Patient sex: M
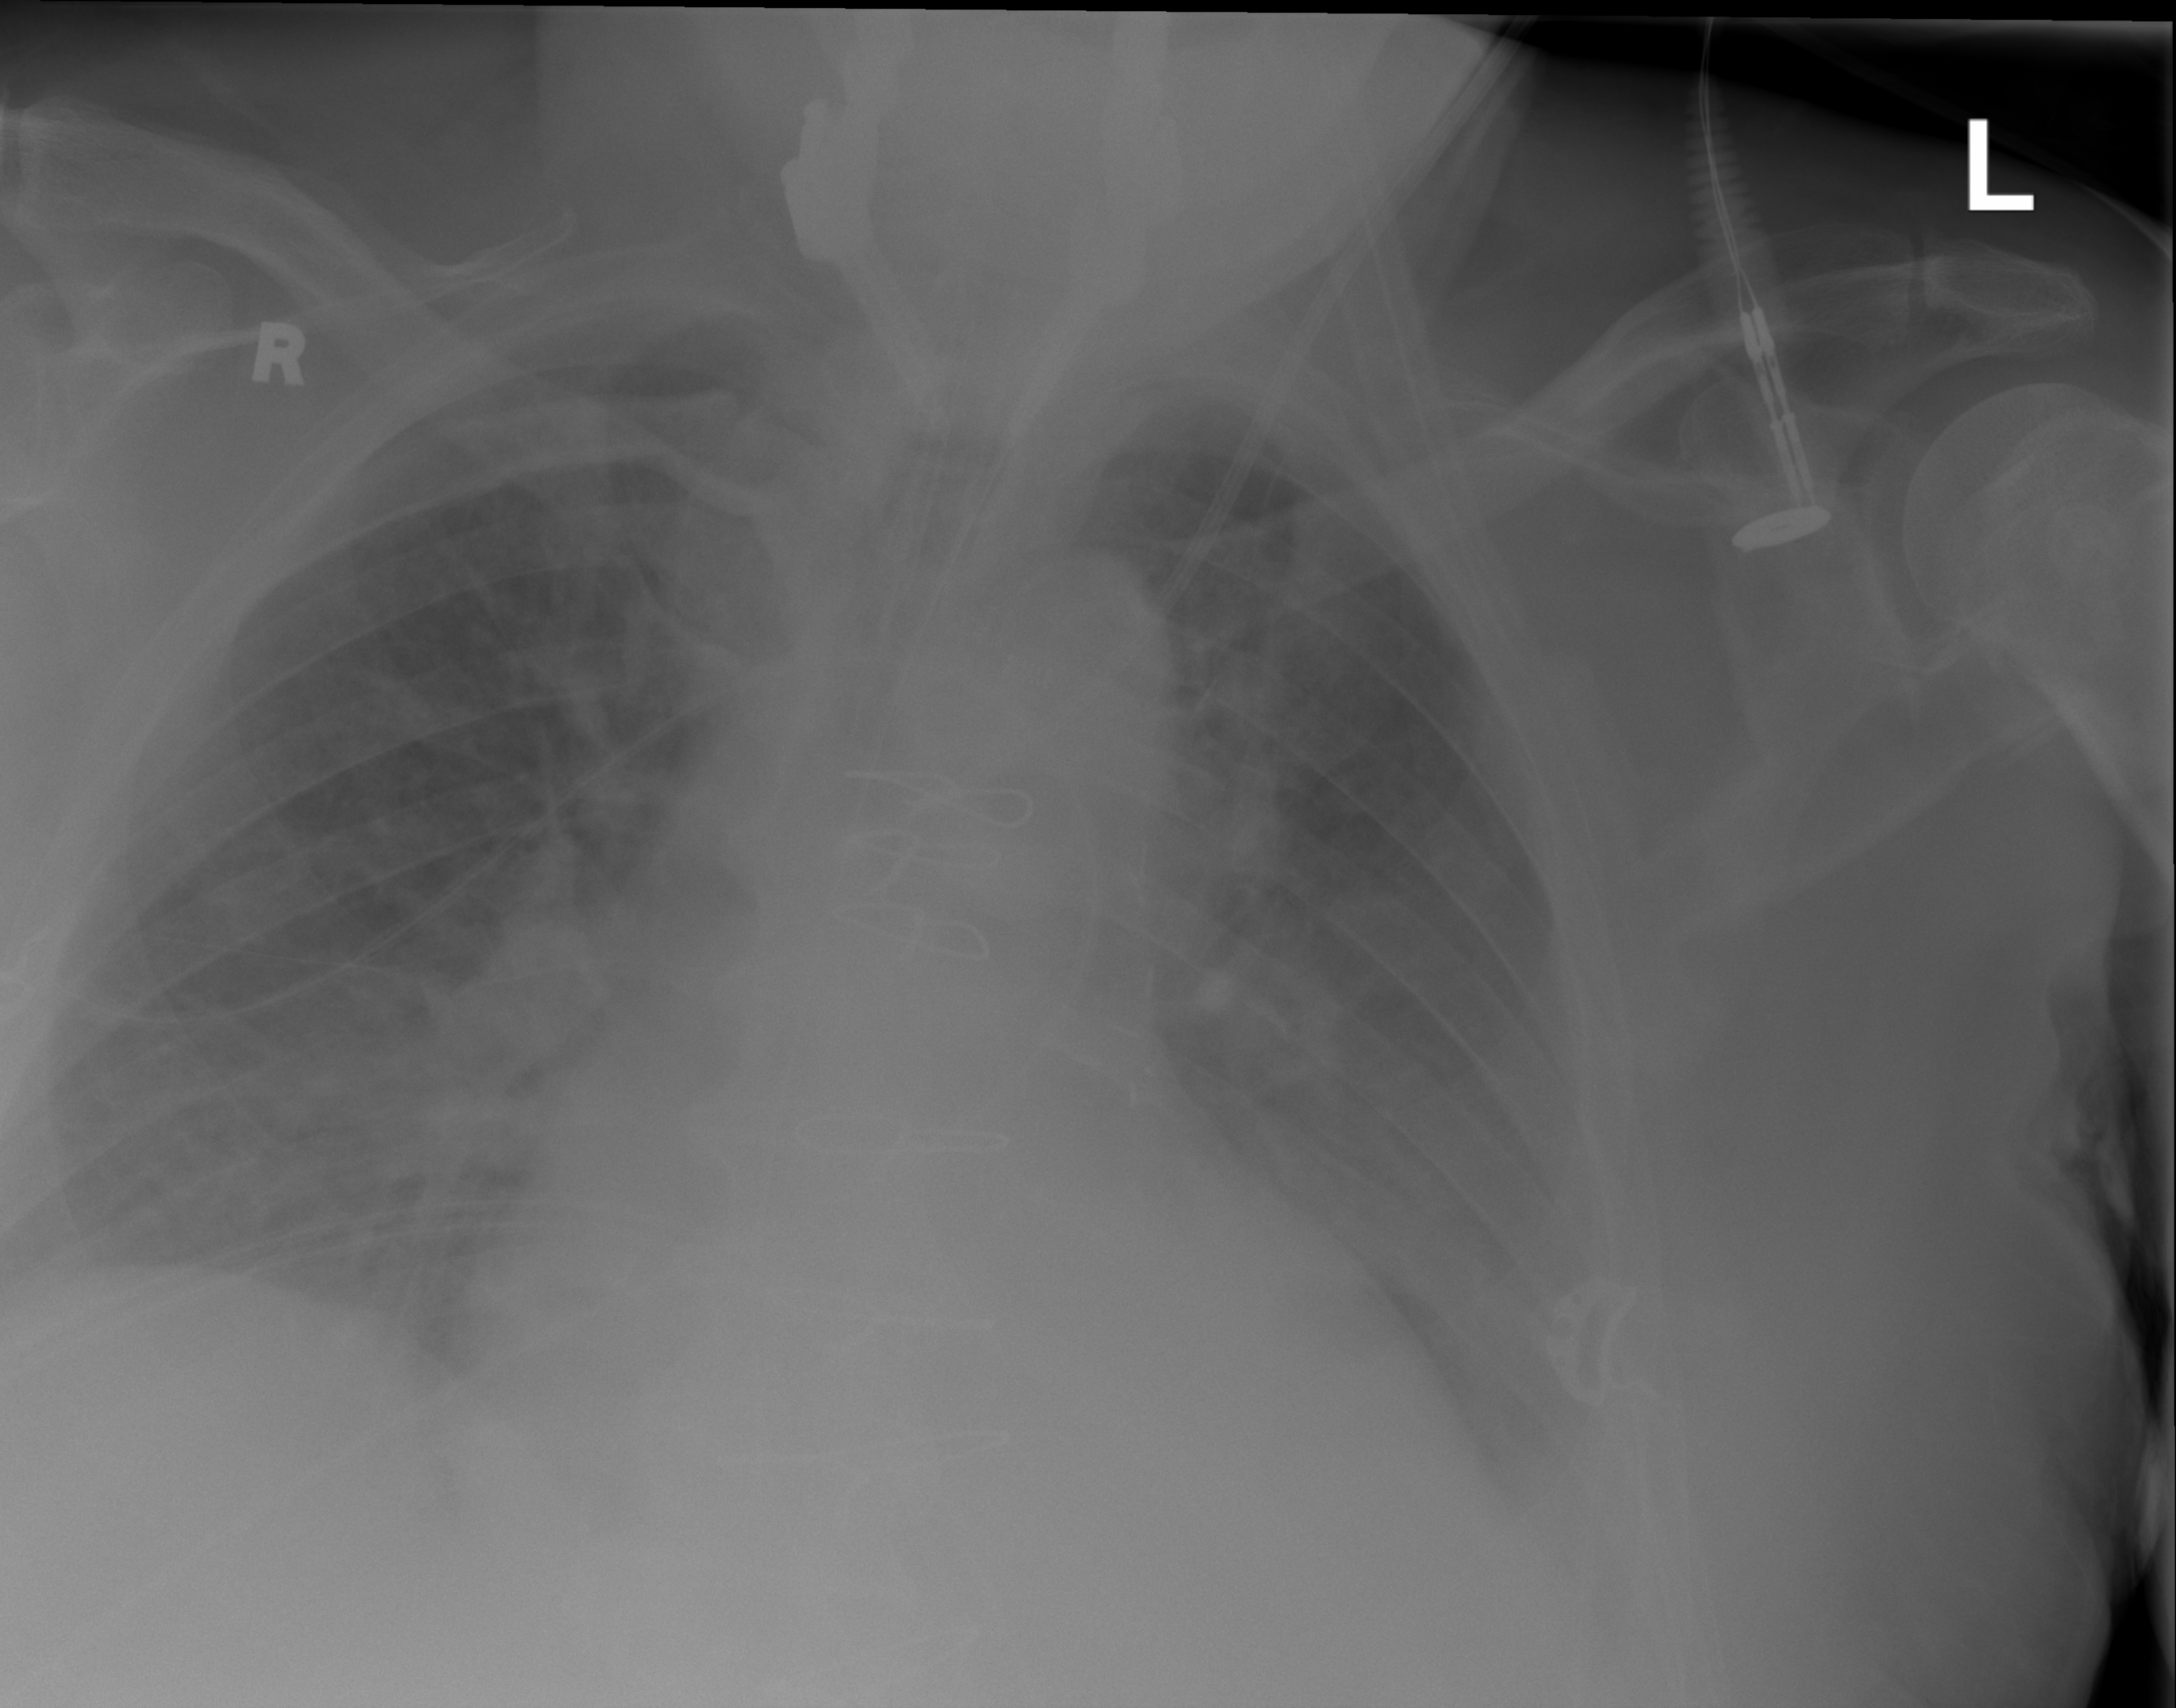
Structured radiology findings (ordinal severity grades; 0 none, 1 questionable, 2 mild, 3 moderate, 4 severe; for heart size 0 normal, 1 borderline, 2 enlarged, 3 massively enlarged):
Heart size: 0
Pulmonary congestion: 2
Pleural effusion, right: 0
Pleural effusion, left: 2
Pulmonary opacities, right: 0
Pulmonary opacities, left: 2
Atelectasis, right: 2
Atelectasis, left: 2